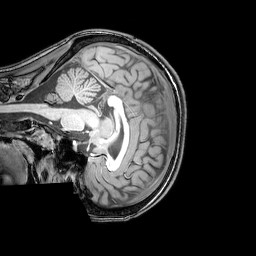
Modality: T1w
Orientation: sagittal
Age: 24
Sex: female
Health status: healthy
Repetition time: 0.081 s
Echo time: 0.037 s